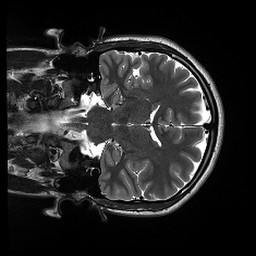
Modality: T2w
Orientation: coronal
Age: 21
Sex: male